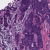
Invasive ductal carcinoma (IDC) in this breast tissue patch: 0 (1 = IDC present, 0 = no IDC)